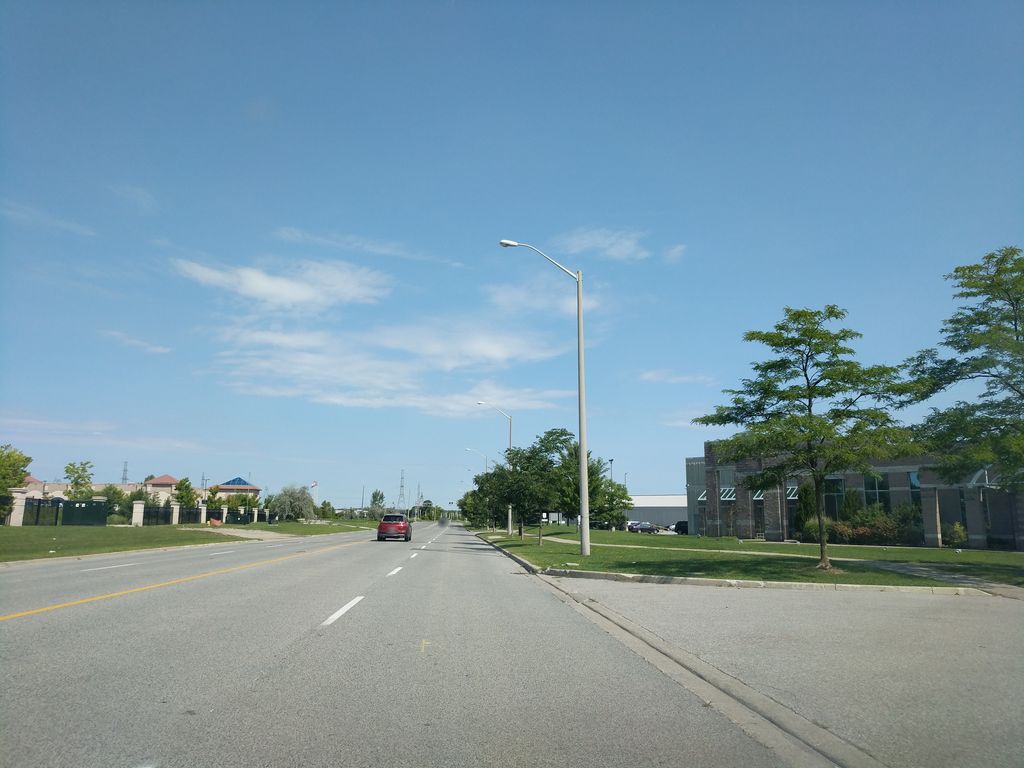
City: toronto